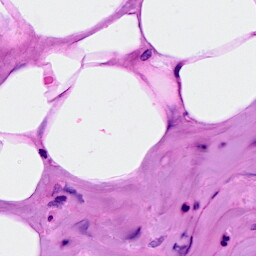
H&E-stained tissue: Breast